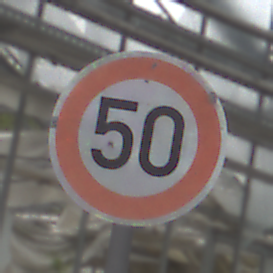
Verkehrszeichen: Geschwindigkeit50
Umgebung: Roofed, Special
Tageszeit: Midday
Wetter: Overcast
Licht: Natural
Jahreszeit: NotSpecified
Kontrast: LowContrast